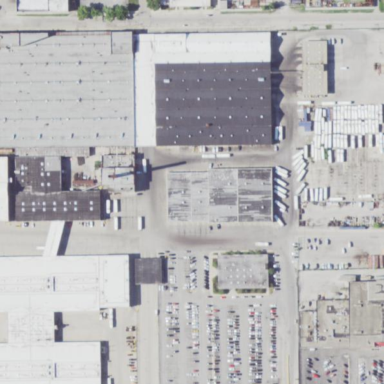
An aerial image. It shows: Industrial area with garage.